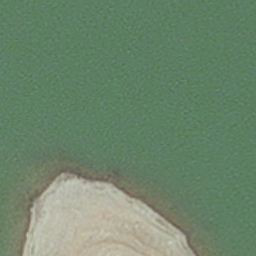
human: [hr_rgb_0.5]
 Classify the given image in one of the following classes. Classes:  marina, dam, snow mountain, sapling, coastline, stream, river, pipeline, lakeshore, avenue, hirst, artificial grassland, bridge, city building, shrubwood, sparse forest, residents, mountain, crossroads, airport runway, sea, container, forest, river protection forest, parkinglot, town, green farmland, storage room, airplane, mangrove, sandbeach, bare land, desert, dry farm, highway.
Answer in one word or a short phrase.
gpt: hirst